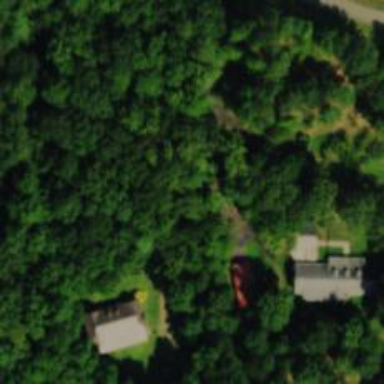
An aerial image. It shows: Driveway.